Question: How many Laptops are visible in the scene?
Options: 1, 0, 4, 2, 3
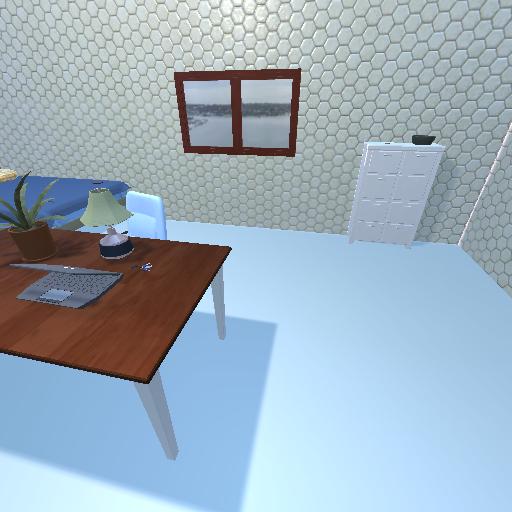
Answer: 1